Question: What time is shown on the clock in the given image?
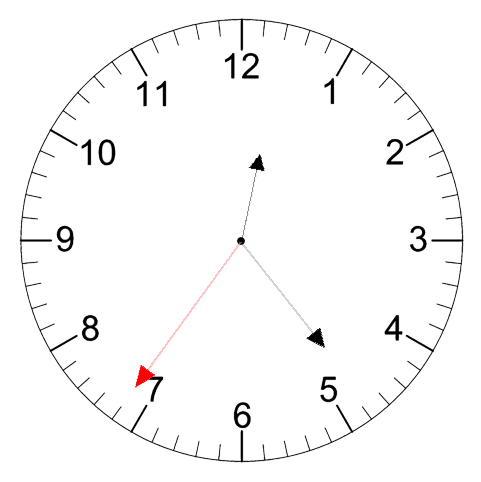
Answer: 12:23:36